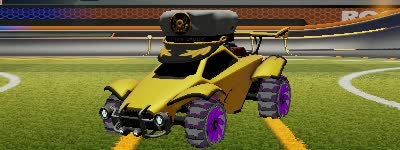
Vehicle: octane